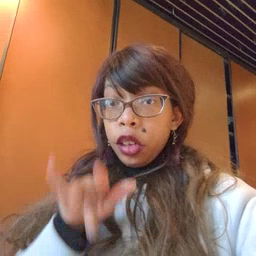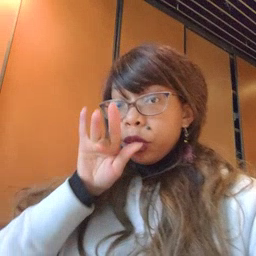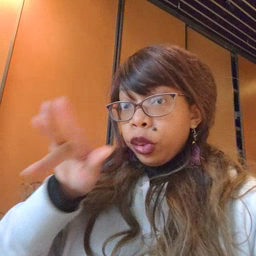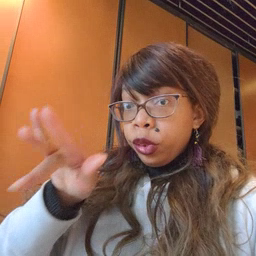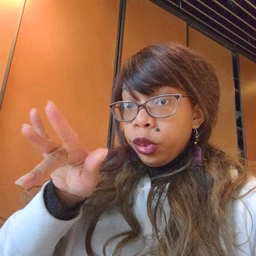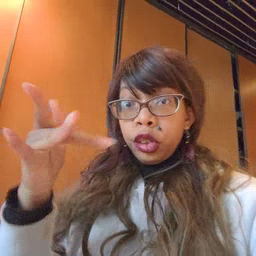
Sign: touch